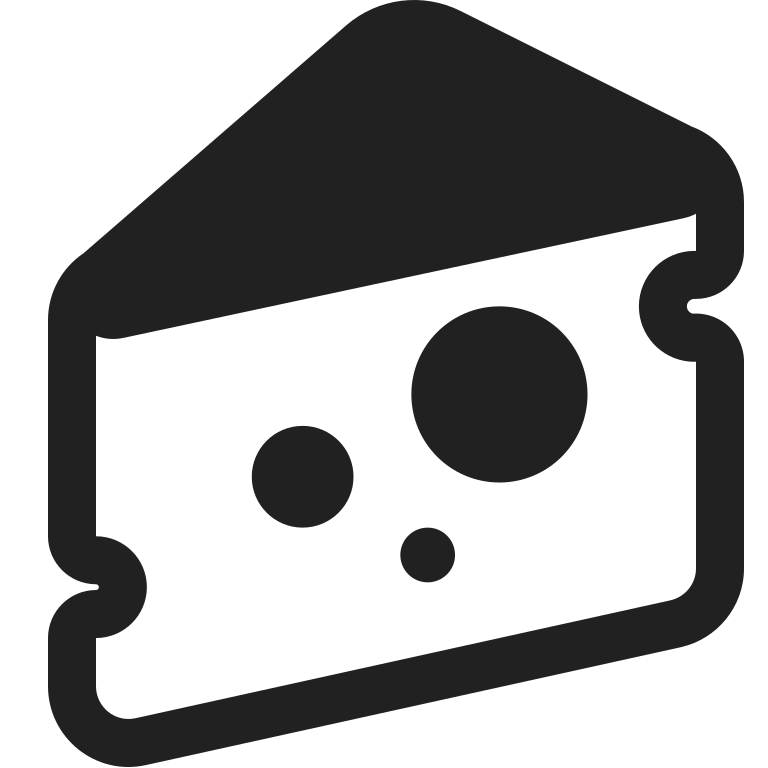
cheese wedge high contrast